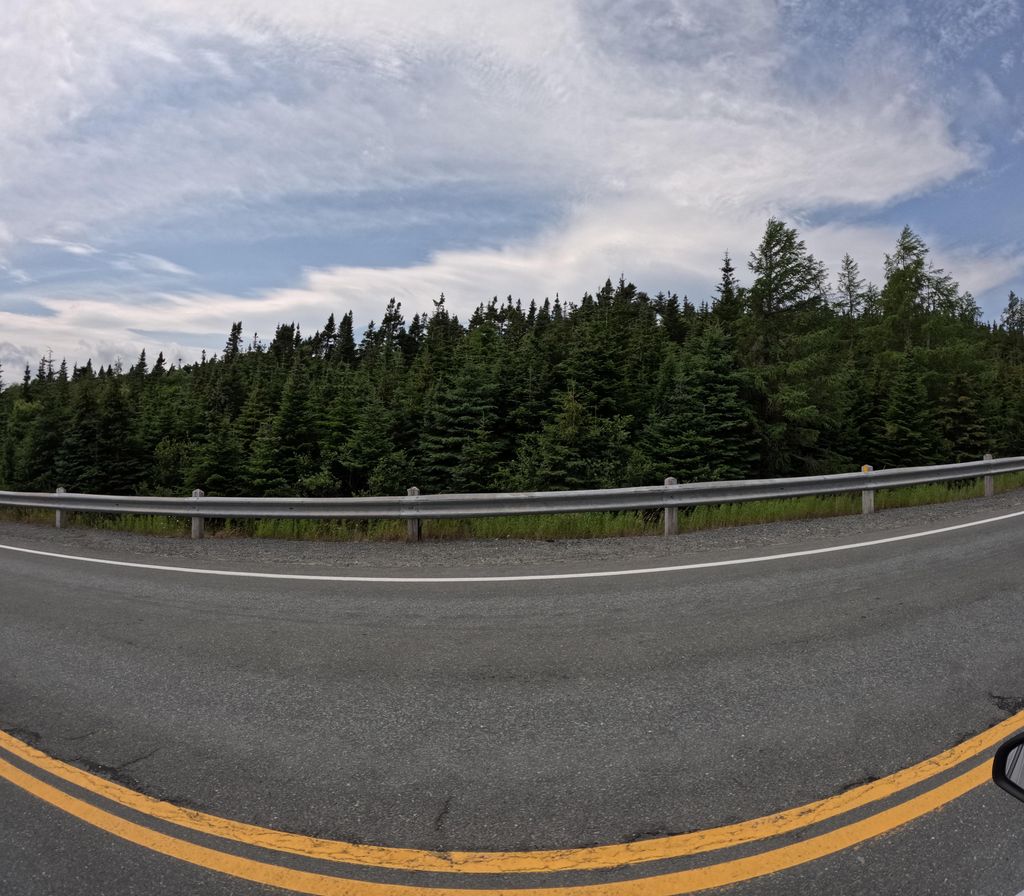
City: st_johns